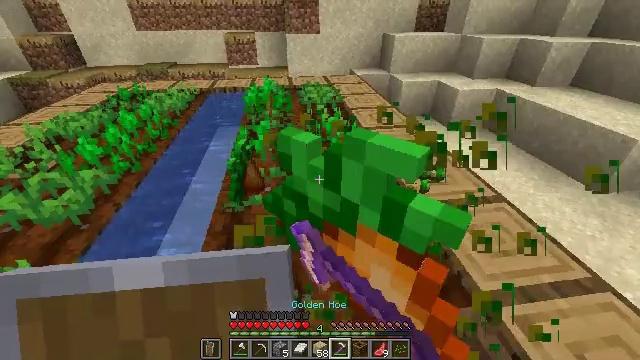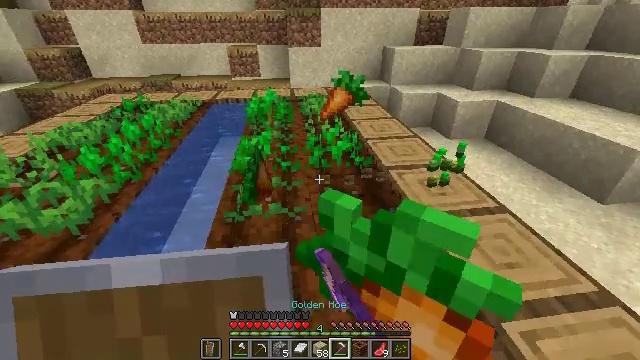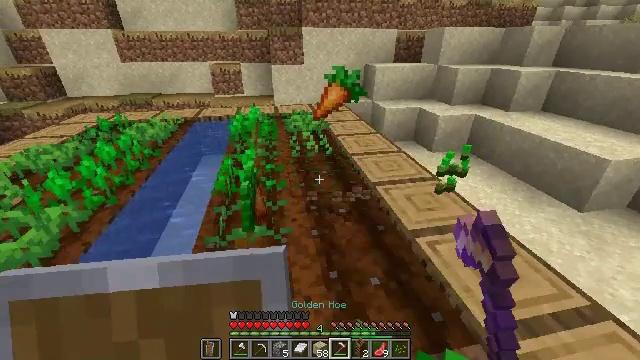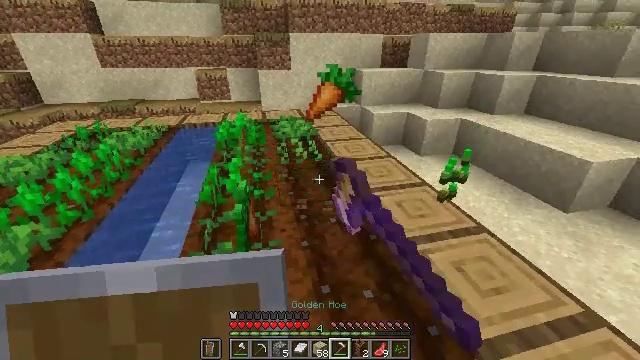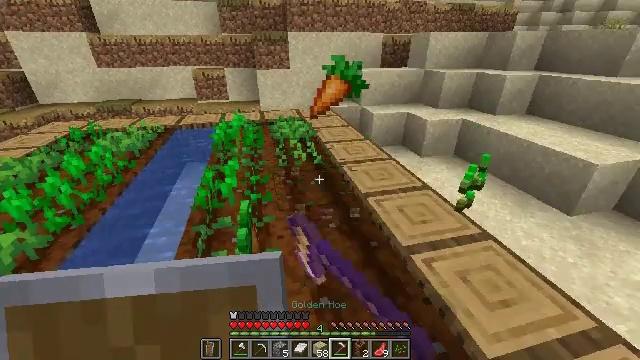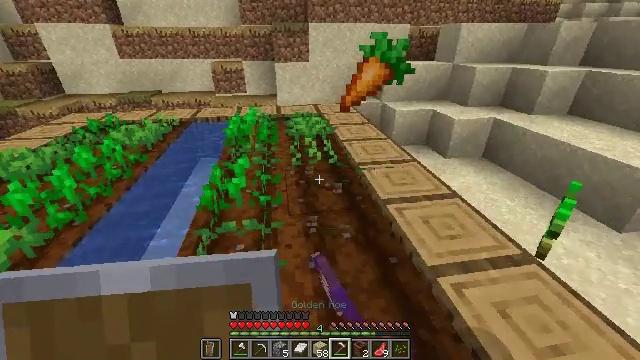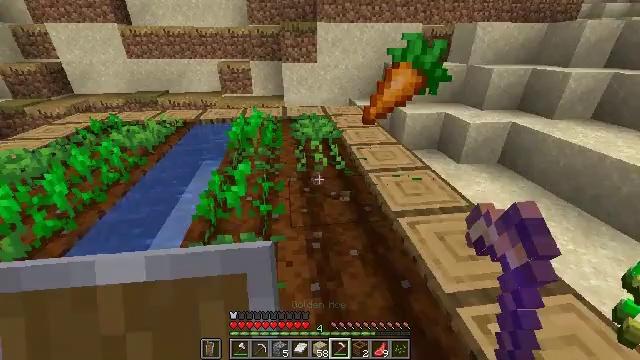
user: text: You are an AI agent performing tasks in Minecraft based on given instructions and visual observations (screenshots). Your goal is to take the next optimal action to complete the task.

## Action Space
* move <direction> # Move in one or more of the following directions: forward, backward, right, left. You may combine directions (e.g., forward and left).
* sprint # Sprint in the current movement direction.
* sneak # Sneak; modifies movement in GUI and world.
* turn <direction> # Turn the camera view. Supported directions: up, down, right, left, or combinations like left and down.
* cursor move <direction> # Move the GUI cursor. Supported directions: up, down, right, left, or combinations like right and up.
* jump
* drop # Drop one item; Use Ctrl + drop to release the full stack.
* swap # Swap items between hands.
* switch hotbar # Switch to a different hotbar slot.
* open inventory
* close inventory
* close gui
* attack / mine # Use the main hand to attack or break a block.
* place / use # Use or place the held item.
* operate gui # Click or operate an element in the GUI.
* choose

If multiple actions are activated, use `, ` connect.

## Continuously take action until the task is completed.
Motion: motion action
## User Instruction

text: Collect wheat crops.
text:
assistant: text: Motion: turn up, attack / mine
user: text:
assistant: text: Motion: move forward, turn right and up, attack / mine
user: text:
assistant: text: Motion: move forward, turn right, attack / mine
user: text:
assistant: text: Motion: move forward, attack / mine
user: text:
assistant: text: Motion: move forward, turn left and down, attack / mine
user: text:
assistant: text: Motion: move forward, turn left, attack / mine
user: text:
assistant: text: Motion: attack / mine